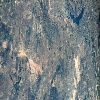
Label: land